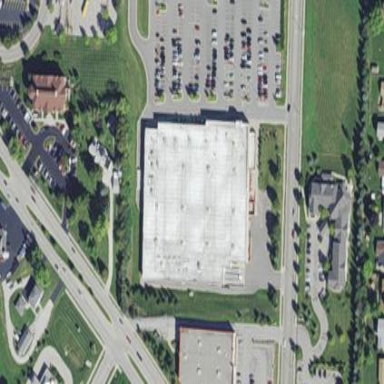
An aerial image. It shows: Retail building that houses department store.